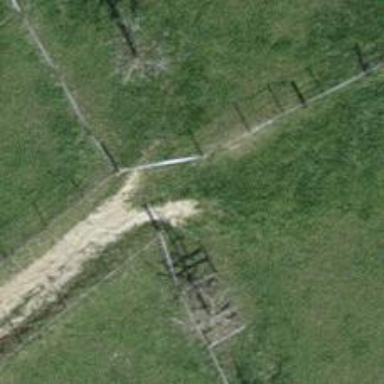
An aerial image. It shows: Fence.